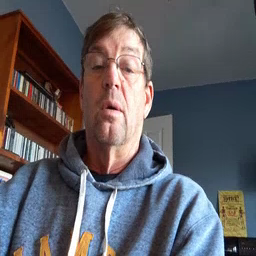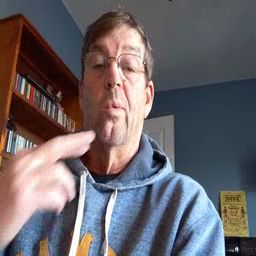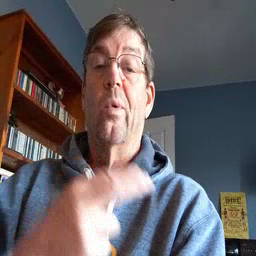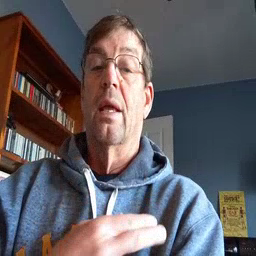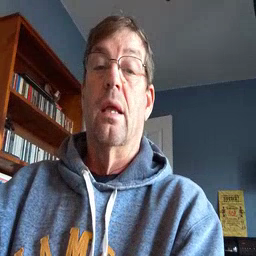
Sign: weus